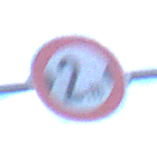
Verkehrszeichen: TatsaechlicheBreite2
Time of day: SunriseSunset
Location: Outdoor (Suburban)
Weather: PartlyCloudy
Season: NotSpecified
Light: Natural